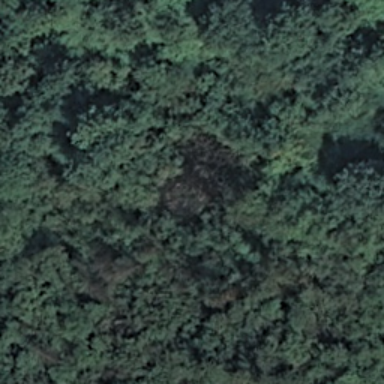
This is a dense forest with lots of dark green trees .